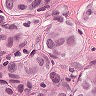
Metastatic tissue present: yes